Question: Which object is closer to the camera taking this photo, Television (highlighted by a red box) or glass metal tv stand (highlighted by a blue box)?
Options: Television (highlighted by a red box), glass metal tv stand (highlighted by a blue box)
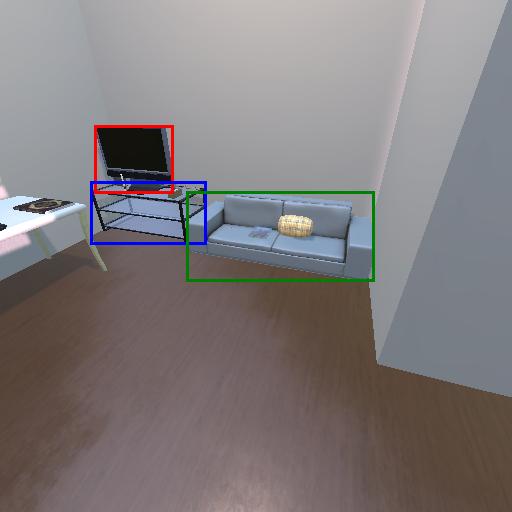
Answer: Television (highlighted by a red box)